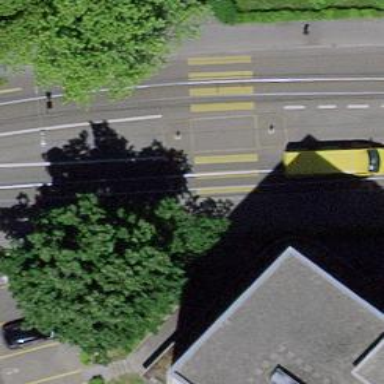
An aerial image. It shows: Tram crossing on the railway.